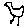
Label: bird